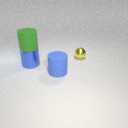
small yellow metal sphere to the right of large blue metal cylinder